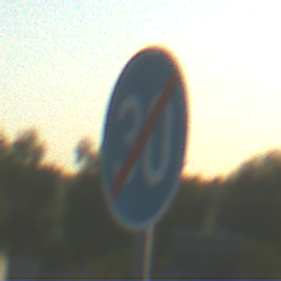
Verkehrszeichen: EndeMindestgeschwindigkeit
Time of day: SunriseSunset
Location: Outdoor (RoadRail)
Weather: Clear
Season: NotSpecified
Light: Natural